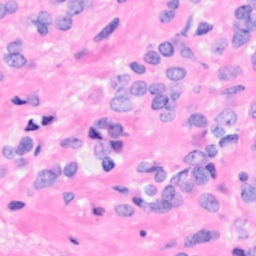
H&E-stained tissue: Breast